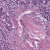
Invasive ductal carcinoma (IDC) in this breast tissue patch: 1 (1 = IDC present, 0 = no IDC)